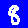
Digit: 8